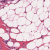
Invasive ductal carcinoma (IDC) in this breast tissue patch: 1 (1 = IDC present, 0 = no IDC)